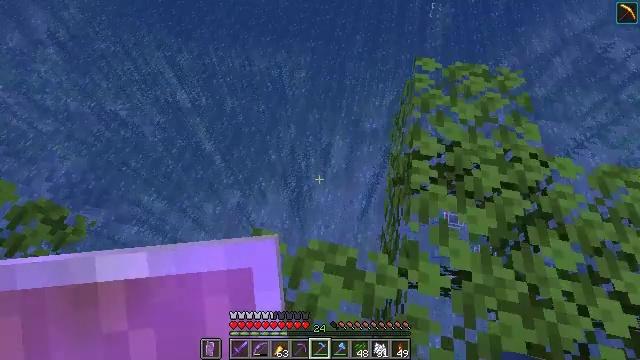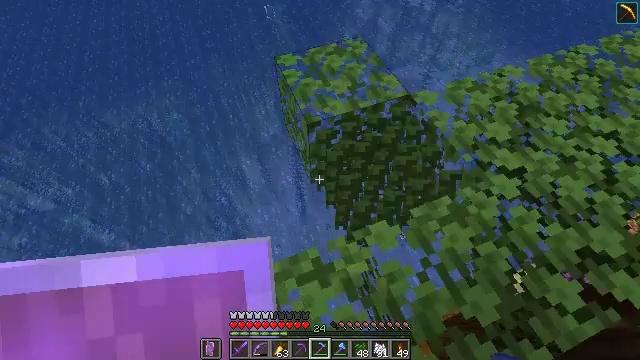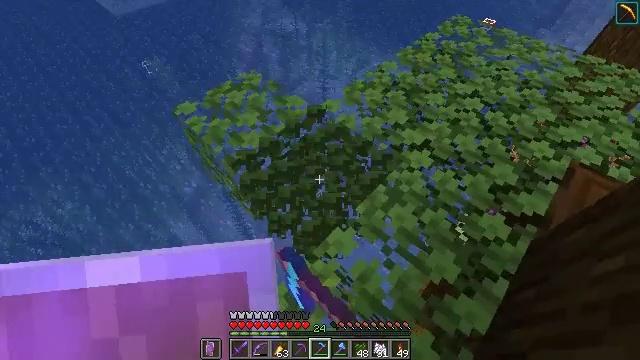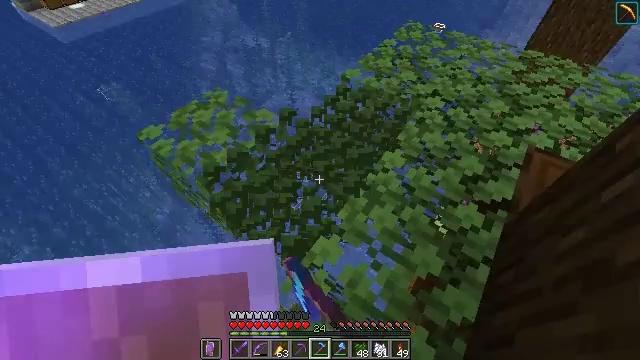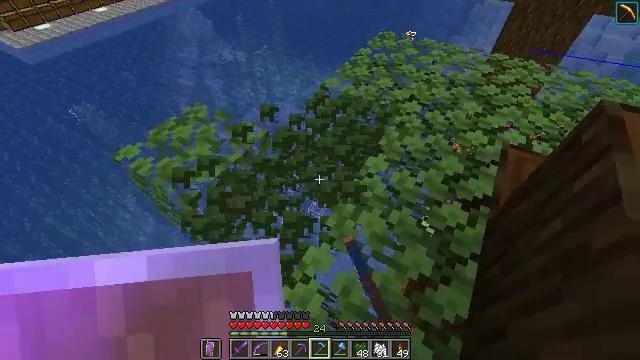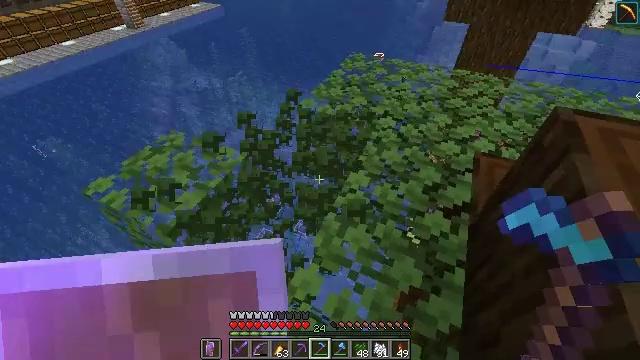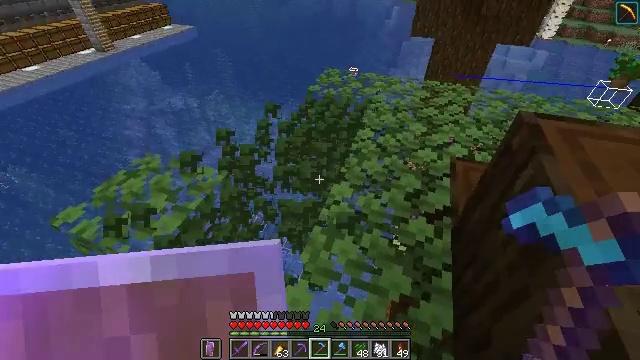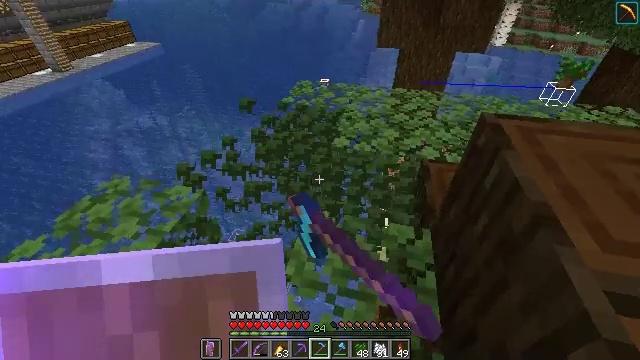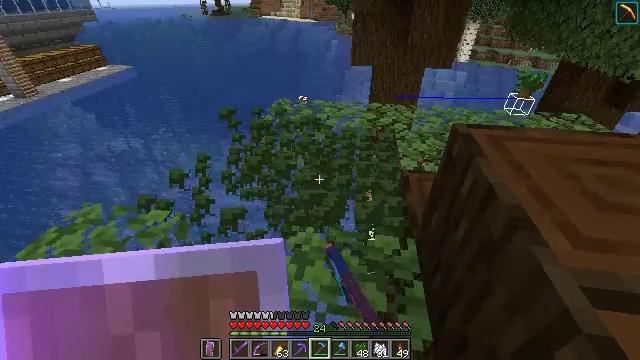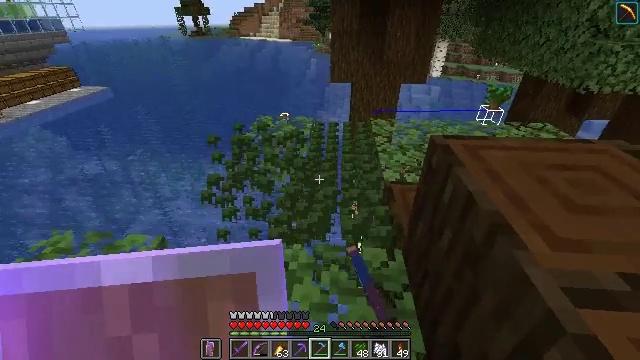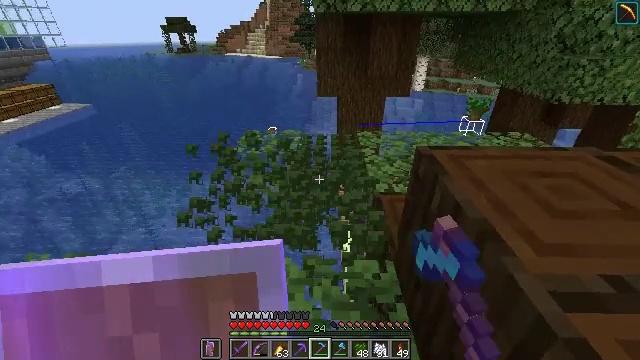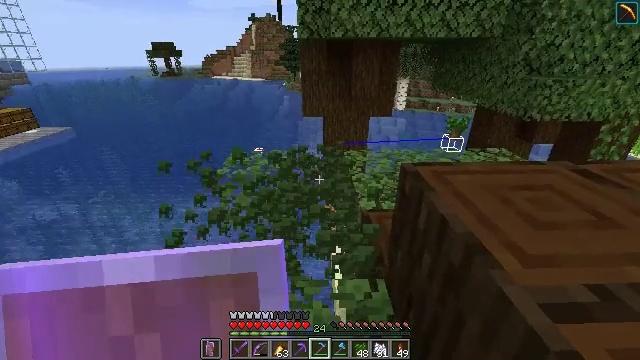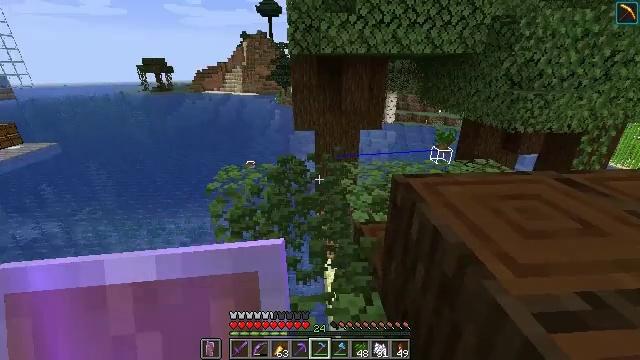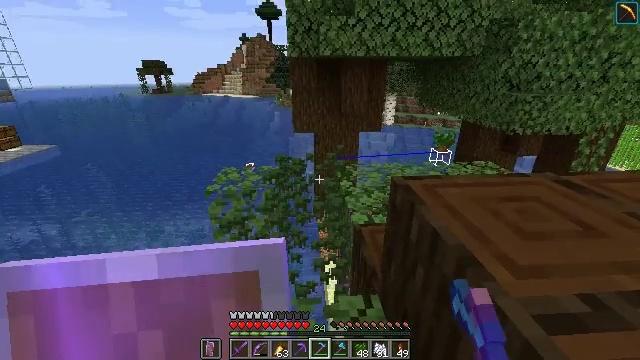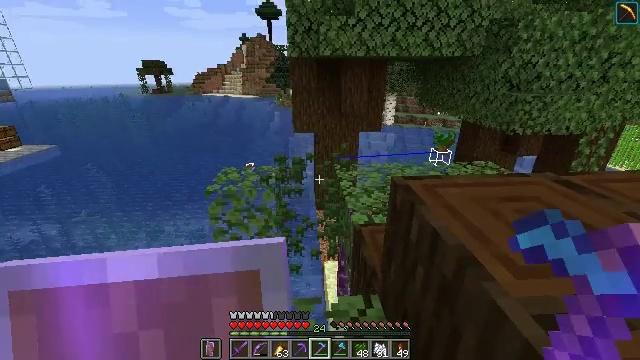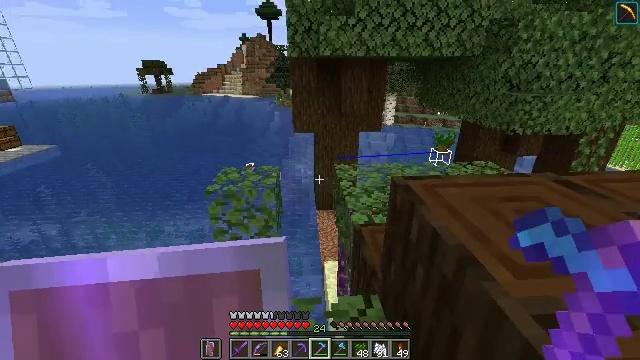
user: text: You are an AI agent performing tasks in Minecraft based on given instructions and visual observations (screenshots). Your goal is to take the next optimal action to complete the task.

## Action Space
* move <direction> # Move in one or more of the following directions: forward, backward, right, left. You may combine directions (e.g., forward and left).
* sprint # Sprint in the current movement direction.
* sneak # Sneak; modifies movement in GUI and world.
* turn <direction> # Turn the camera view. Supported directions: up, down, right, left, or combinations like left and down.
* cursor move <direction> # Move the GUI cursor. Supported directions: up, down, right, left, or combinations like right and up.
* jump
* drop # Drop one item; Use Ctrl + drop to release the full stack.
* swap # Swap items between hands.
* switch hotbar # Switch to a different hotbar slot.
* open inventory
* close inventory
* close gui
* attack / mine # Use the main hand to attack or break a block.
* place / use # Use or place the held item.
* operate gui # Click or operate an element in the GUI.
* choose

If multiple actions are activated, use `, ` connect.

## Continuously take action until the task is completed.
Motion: motion action
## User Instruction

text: Use shears to efficiently mine dark oak leaves.
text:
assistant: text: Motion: turn right and up, attack / mine
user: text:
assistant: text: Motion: turn right and up, attack / mine
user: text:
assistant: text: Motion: turn right and up, attack / mine
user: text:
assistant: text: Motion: turn right and up, attack / mine
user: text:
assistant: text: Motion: turn right and up, attack / mine
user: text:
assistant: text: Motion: turn right and up, attack / mine
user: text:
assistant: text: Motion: turn right and up, attack / mine
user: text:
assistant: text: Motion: turn right and up, attack / mine
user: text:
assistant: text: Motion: turn right and up, attack / mine
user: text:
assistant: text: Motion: turn right and up, attack / mine
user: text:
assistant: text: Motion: turn right and up, attack / mine
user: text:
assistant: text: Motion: turn right and up, attack / mine
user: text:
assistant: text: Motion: attack / mine
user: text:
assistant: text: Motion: attack / mine
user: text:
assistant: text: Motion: attack / mine
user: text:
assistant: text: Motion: attack / mine
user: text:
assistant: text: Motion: turn left, attack / mine
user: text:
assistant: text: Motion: turn left and down, attack / mine
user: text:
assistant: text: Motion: turn left and down, attack / mine
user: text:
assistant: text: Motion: turn left and down, attack / mine
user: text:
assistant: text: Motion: attack / mine
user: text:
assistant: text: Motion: attack / mine
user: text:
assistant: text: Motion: turn left and down, attack / mine
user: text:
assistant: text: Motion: turn left and down, attack / mine
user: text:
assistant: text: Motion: turn left and down, attack / mine
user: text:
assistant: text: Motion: turn left, attack / mine
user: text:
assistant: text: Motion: turn left, attack / mine
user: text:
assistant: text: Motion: turn left, attack / mine
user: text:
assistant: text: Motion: turn left, attack / mine
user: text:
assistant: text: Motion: turn left, attack / mine